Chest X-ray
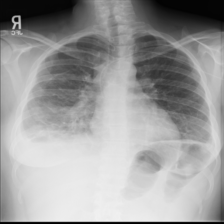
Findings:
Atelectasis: negative
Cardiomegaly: negative
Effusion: positive
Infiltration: positive
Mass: negative
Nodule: negative
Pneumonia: negative
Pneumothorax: negative
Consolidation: negative
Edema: negative
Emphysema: negative
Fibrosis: negative
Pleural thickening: negative
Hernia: negative